Brain MRI, t1w sequence, axial 2D slice.
Patient: age 44, sex M, weight 78 kg, height 1.76 m
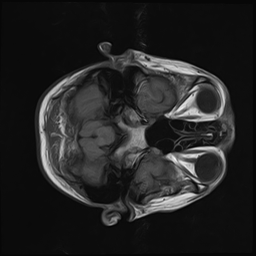